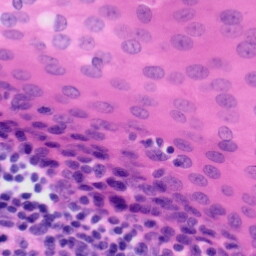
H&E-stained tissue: Tonsil